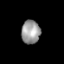
Tissue: lung
Cell type: Epithelial cells
Senescence score: 0.2393
Nuclear area (px): 437
Mean DAPI intensity: 152.989